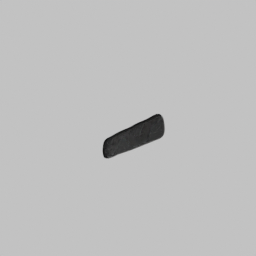
Label: decoration